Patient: sex F, age 56
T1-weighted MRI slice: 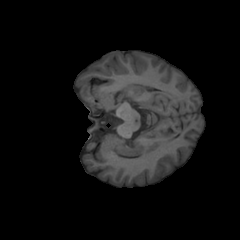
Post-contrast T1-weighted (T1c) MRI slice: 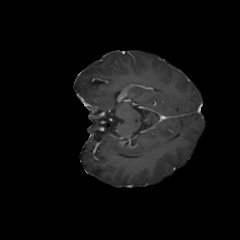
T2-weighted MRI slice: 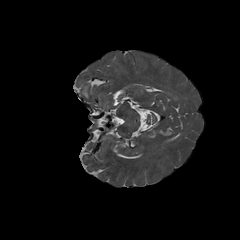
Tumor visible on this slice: yes
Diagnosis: Glioblastoma, IDH-wildtype
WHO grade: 4